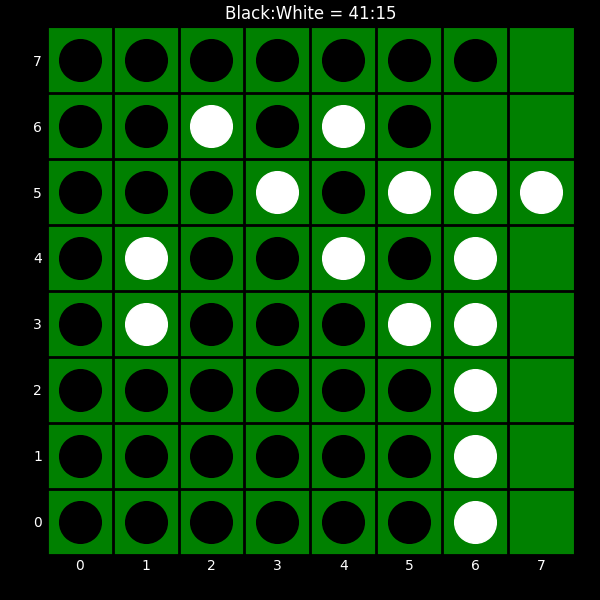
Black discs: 41
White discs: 15